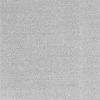
Atmospheric dust classification: dusty